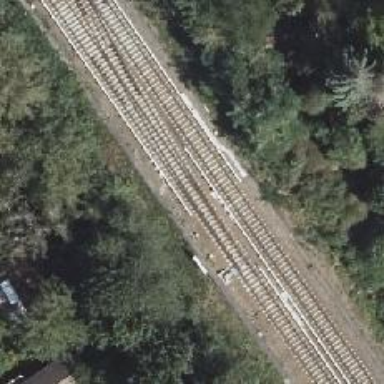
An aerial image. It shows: Light rail electrified railway.